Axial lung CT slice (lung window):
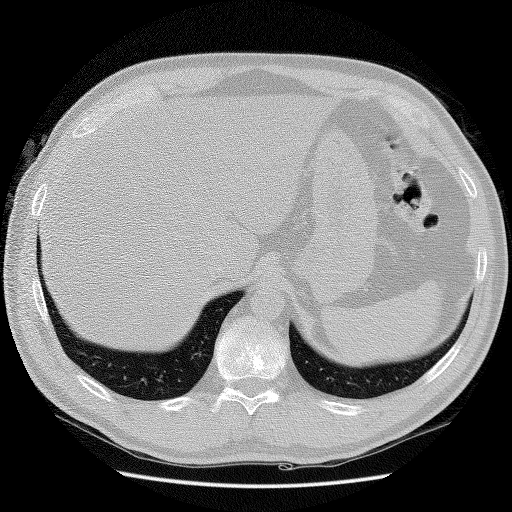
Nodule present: no